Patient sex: F
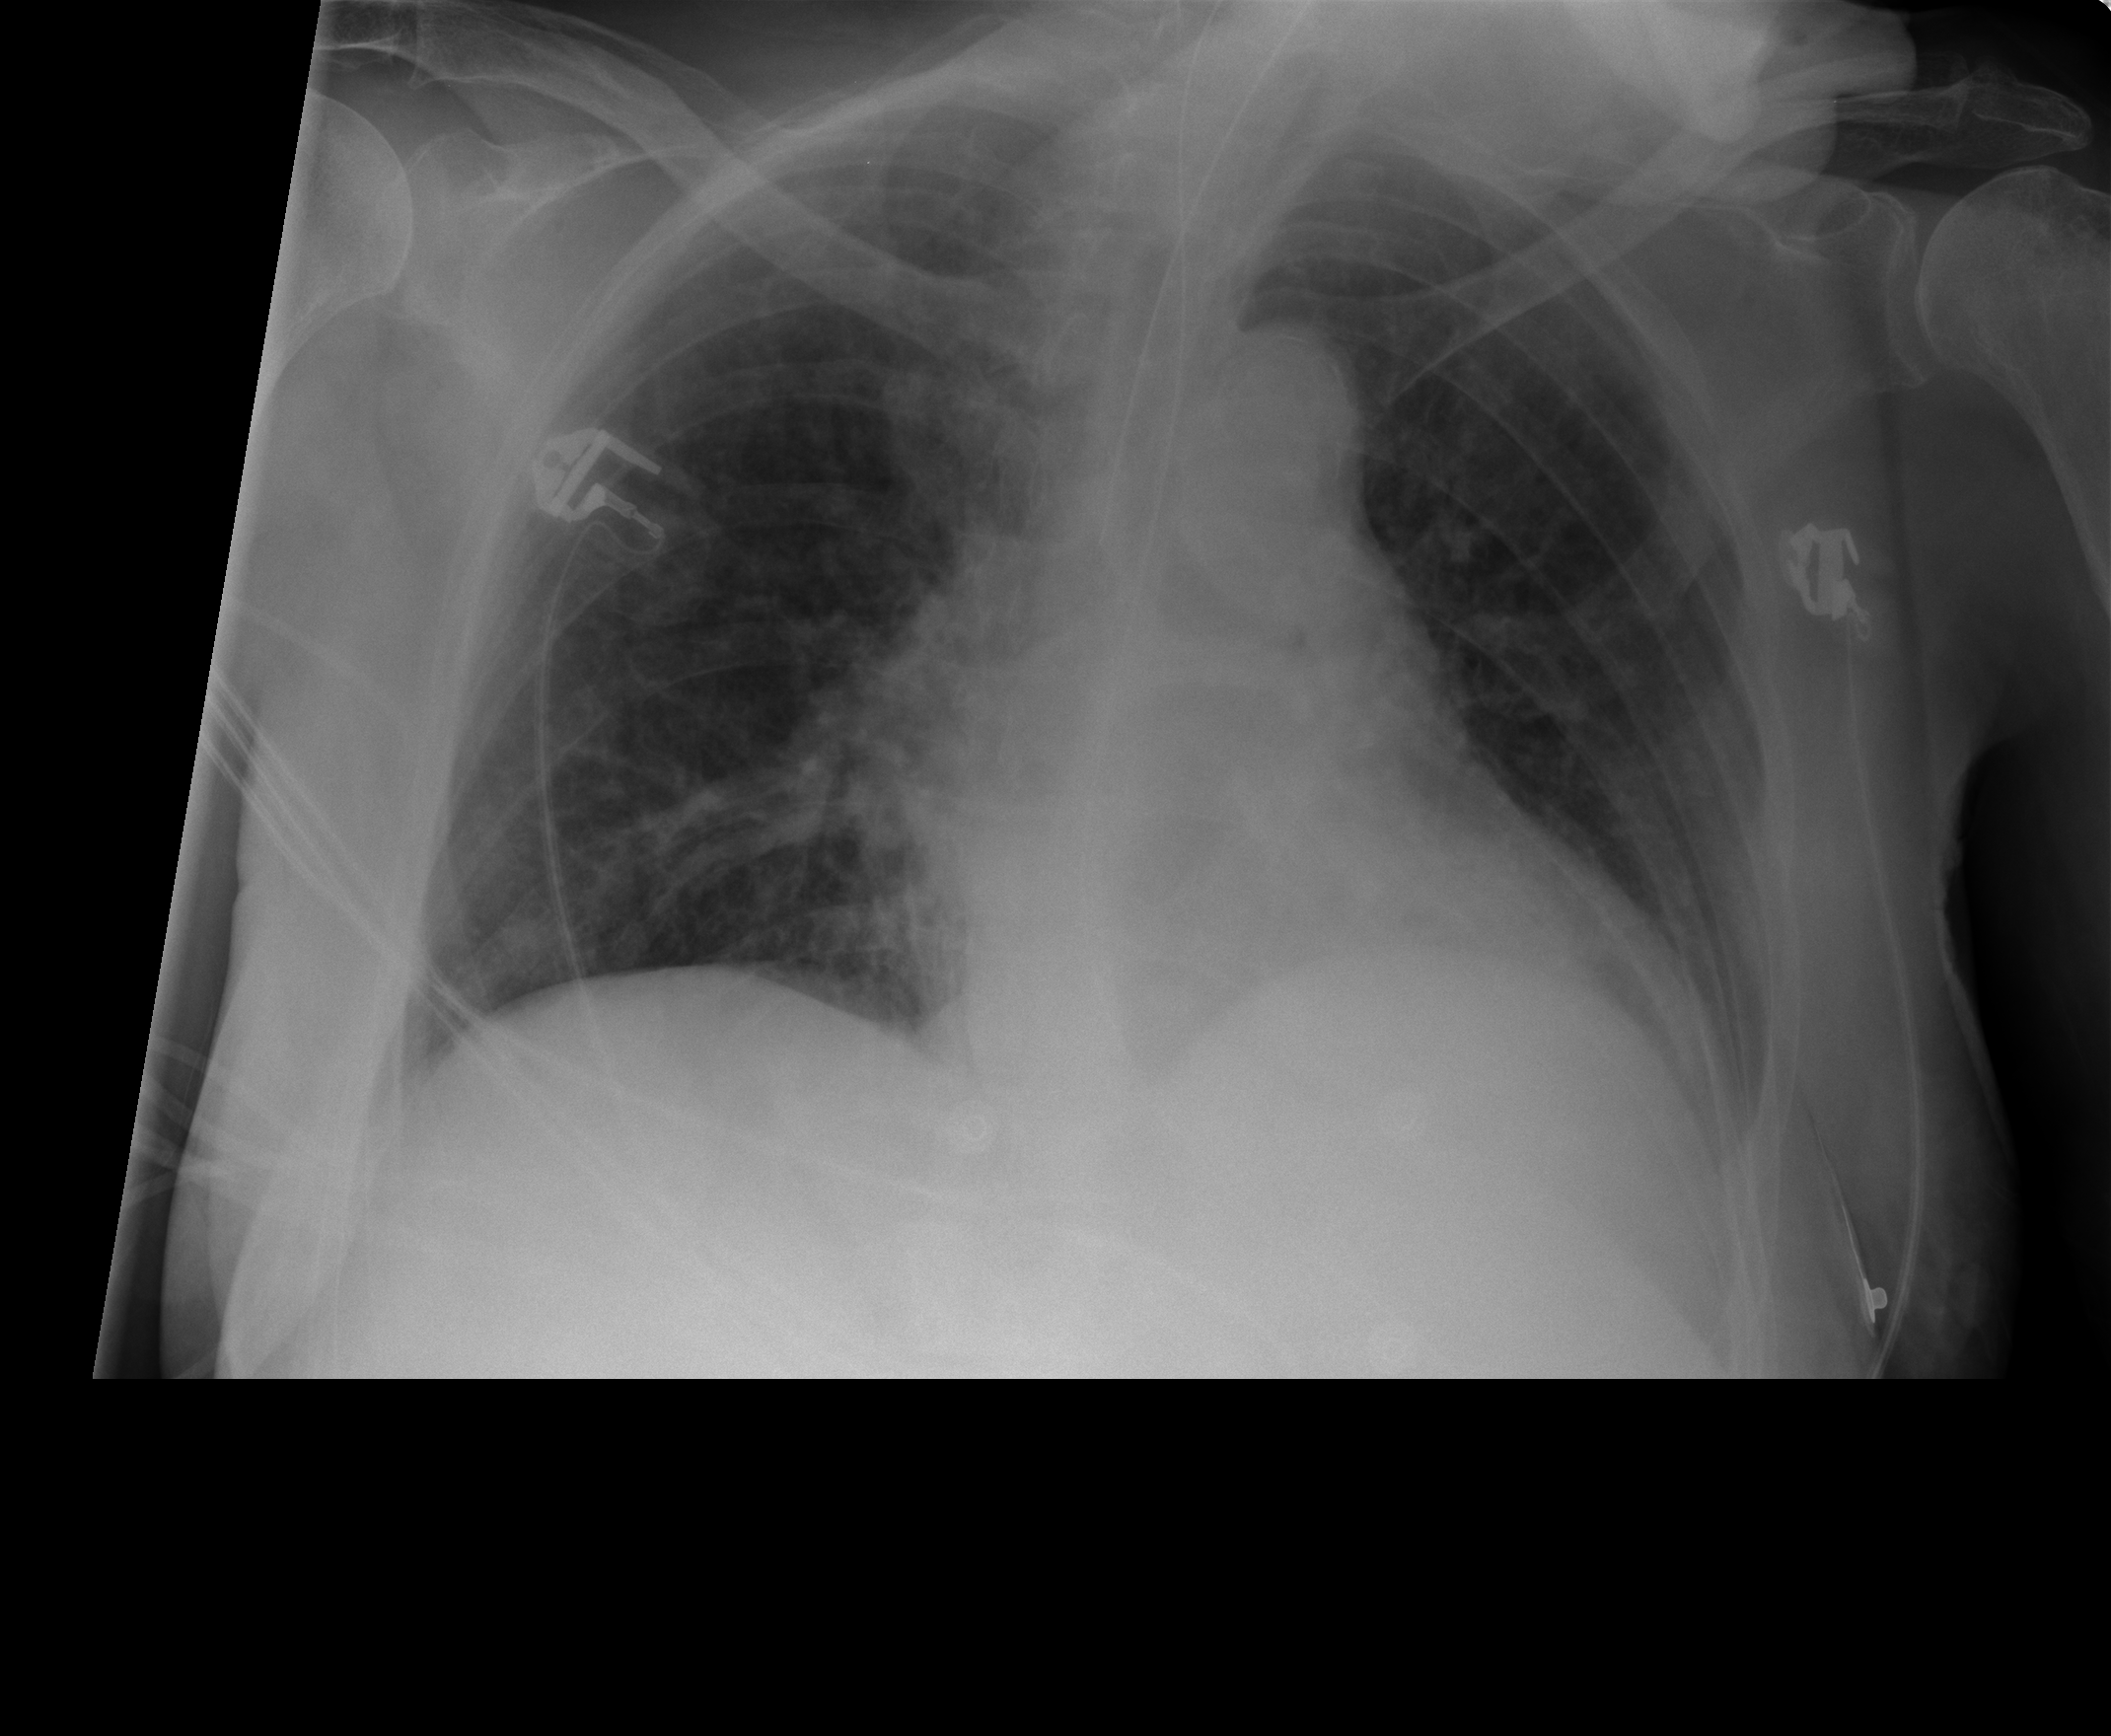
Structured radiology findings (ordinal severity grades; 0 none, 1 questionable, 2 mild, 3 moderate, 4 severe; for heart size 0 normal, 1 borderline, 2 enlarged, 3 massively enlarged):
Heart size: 0
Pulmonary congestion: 3
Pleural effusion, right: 0
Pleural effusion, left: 1
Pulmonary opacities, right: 2
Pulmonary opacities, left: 1
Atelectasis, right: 2
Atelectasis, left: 1